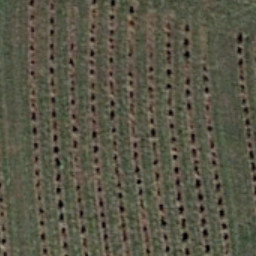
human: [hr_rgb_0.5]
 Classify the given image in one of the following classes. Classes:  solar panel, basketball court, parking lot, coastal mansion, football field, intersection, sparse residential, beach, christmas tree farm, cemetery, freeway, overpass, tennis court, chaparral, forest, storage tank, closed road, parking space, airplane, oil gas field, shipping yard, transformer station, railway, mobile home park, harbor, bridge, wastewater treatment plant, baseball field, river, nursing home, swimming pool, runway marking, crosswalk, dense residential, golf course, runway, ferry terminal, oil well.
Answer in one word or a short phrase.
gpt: christmas tree farm